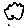
Label: cloud